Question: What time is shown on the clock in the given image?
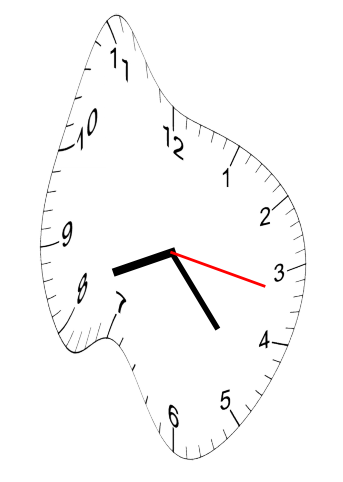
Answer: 08:23:17